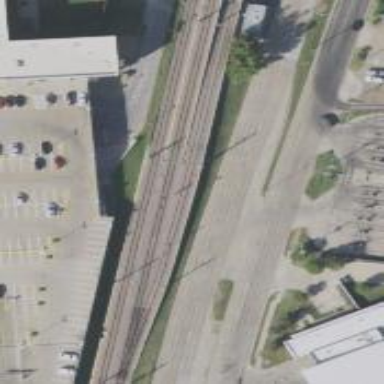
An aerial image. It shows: Light rail railway system with contact lines for electrification.